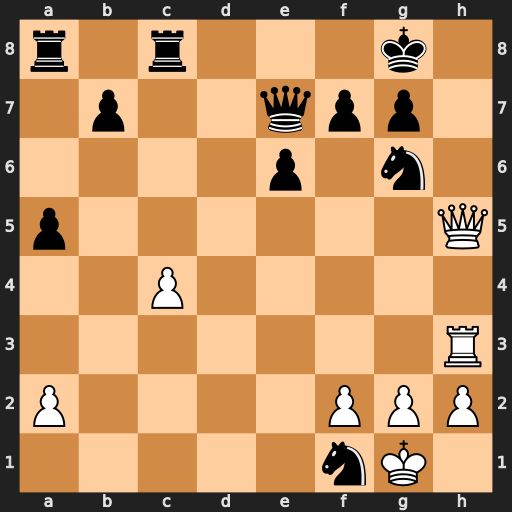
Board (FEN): r1r3k1/1p2qpp1/4p1n1/p6Q/2P5/7R/P4PPP/5nK1
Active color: w
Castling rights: -
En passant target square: -
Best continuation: Qh7+ Kf8 Qh8+ Nxh8 Rxh8#